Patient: sex M, age 53
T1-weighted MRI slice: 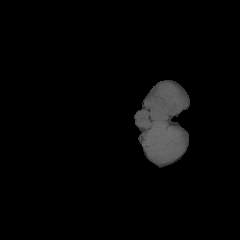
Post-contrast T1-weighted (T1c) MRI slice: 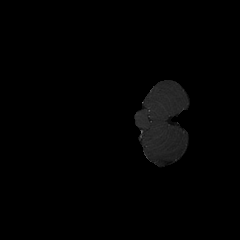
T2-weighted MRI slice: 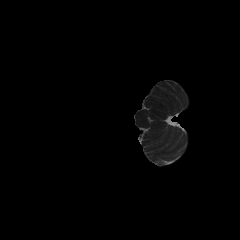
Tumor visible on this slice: no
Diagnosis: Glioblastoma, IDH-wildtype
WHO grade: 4